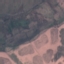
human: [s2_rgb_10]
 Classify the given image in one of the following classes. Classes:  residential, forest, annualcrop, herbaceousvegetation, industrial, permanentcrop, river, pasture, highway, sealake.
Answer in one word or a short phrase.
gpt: HerbaceousVegetation